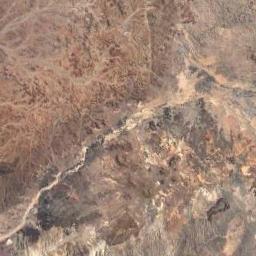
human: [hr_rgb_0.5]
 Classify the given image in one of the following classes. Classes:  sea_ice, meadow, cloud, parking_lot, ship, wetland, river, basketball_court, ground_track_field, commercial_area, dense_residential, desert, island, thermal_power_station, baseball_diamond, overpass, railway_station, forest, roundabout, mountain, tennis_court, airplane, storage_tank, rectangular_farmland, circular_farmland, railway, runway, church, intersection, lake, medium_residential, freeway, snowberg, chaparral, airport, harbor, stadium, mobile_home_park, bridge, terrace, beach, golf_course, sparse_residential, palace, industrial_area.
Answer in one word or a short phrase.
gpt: mountain